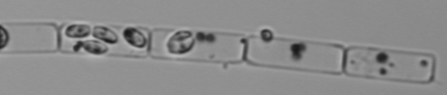
Label: Guinardia_delicatula_TAG_internal_parasite